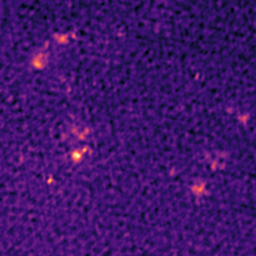
Label: Super-resolution ER image